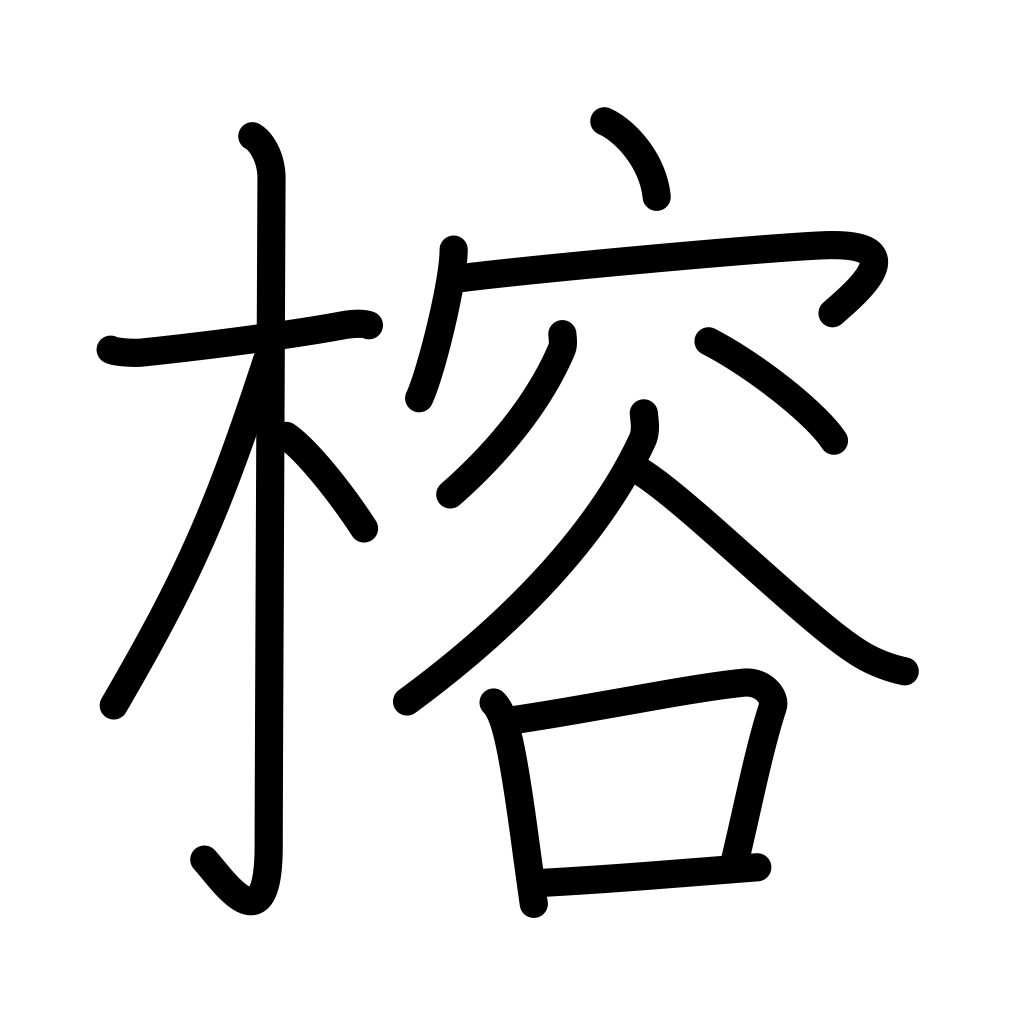
Meaning: evergreen mulberry